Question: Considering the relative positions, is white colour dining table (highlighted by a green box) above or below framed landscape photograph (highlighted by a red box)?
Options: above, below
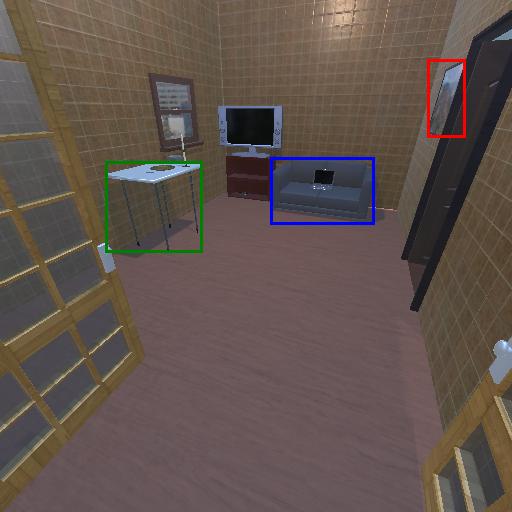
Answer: above